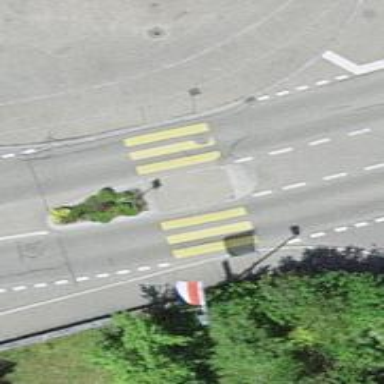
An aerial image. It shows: Zebra crossing with pedestrian island.